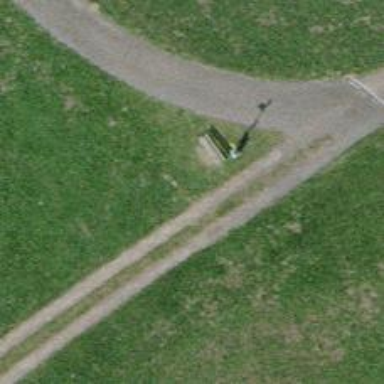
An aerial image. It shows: Bench.